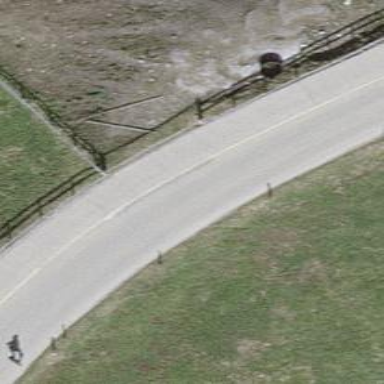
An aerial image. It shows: Grass track with grade 2 tracktype.